【题型】选择题　【知识点】函数　【难度】medium
函数 $f(x) = \tan(\omega x + \varphi) \left(\omega > 0, |\varphi| < \frac{\pi}{2}\right)$ 的图象如图所示，图中阴影部分的面积为 $6\pi$，则 $f(203\pi) =$ （ \quad ）

A. $1$ \qquad\qquad\qquad B. $\frac{\sqrt{3}}{3}$ \qquad\qquad\qquad C. $\sqrt{3}$ \qquad\qquad\qquad D. $-\frac{\sqrt{3}}{3}$
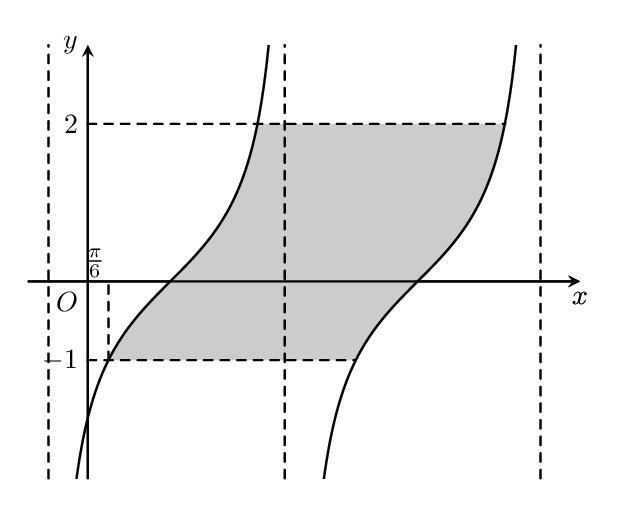
【解答】
【答案】 B

【难度】 0.65

【知识点】 求正切（型）函数的周期、由图象确定正切（型）函数解析式

【分析】 由正切函数的周期性及其图象，应用等面积法求得最小正周期为 $T=2\pi$，结合图象所过的点求得参数 $\varphi$，即可得 $f(x)$ 的解析式，进而求函数值即可.

【详解】 如图，由正切函数的周期性可知，{\textcircled{\raisebox{-0.2ex}{1}}} 和 {\textcircled{\raisebox{-0.2ex}{2}}} 面积相等，

故阴影部分的面积即为矩形 $ABCD$ 的面积，易知 $AB=3$，

设函数的最小正周期为 $T$，则 $AD=T$，

由题意得 $3T = 6\pi$，解得 $T=2\pi$，故 $\frac{\pi}{\omega} = 2\pi$，得 $\omega = \frac{1}{2}$，即 $f(x) = \tan\left(\frac{1}{2}x + \varphi\right)$.

$f(x)$ 的图象过点 $\left(\frac{\pi}{6}, -1\right)$，即 $f(x) = \tan\left(\frac{1}{2} \times \frac{\pi}{6} + \varphi\right) = \tan\left(\frac{\pi}{12} + \varphi\right) = -1$，

所以 $\varphi \in \left(-\frac{\pi}{2}, \frac{\pi}{2}\right)$，则 $\frac{\pi}{12} + \varphi \in \left(-\frac{5\pi}{12}, \frac{7\pi}{12}\right)$，所以 $\frac{\pi}{12} + \varphi = -\frac{\pi}{4}$，解得 $\varphi = -\frac{\pi}{3}$，则 $f(x) = \tan\left(\frac{1}{2}x - \frac{\pi}{3}\right)$，

所以 $f(203\pi) = \tan\left(\frac{1}{2} \times 203\pi - \frac{\pi}{3}\right) = \tan\left(101\pi + \frac{\pi}{2} - \frac{\pi}{3}\right) = \tan\left(\frac{\pi}{2} - \frac{\pi}{3}\right) = \frac{\sin\left(\frac{\pi}{2} - \frac{\pi}{3}\right)}{\cos\left(\frac{\pi}{2} - \frac{\pi}{3}\right)} = \frac{\cos\frac{\pi}{3}}{\sin\frac{\pi}{3}} = \frac{\frac{1}{2}}{\frac{\sqrt{3}}{2}} = \frac{\sqrt{3}}{3}$.

故选：B.
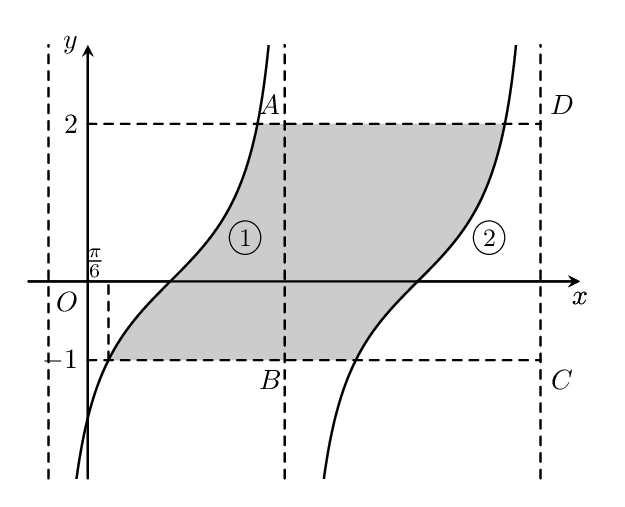